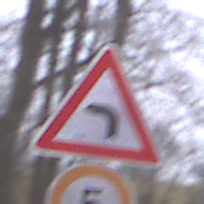
Verkehrszeichen: KurveLinks
Zusatzzeichen unten: Geschwindigkeit5
Umgebung: Outdoor, Nature
Tageszeit: Midday
Wetter: Overcast
Licht: Natural
Jahreszeit: Autumn
Kontrast: LowContrast